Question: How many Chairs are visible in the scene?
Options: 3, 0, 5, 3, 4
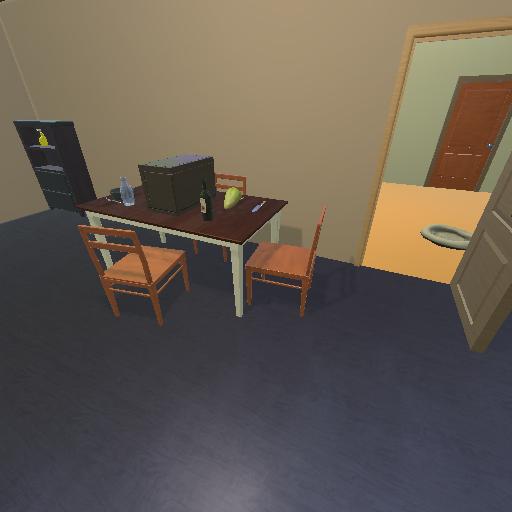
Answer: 3